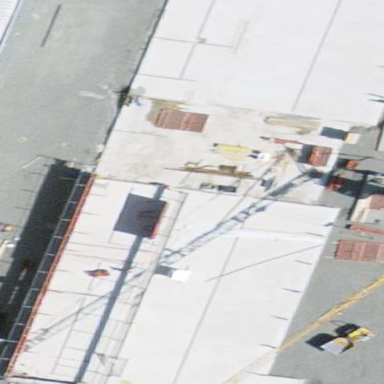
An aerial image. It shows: Commercial building.